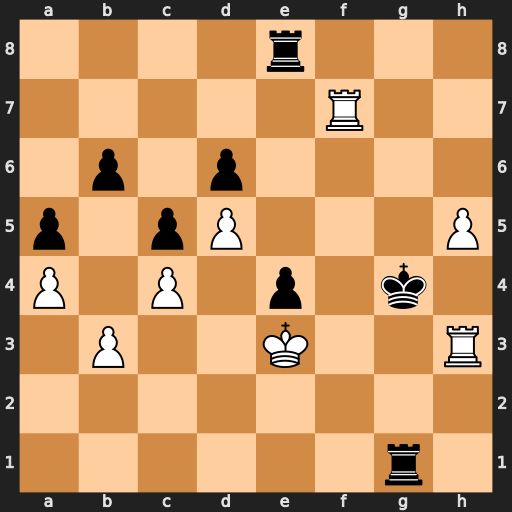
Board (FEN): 4r3/5R2/1p1p4/p1pP3P/P1P1p1k1/1P2K2R/8/6r1
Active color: w
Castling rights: -
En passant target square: -
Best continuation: Rg7+ Kxh3 Rxg1